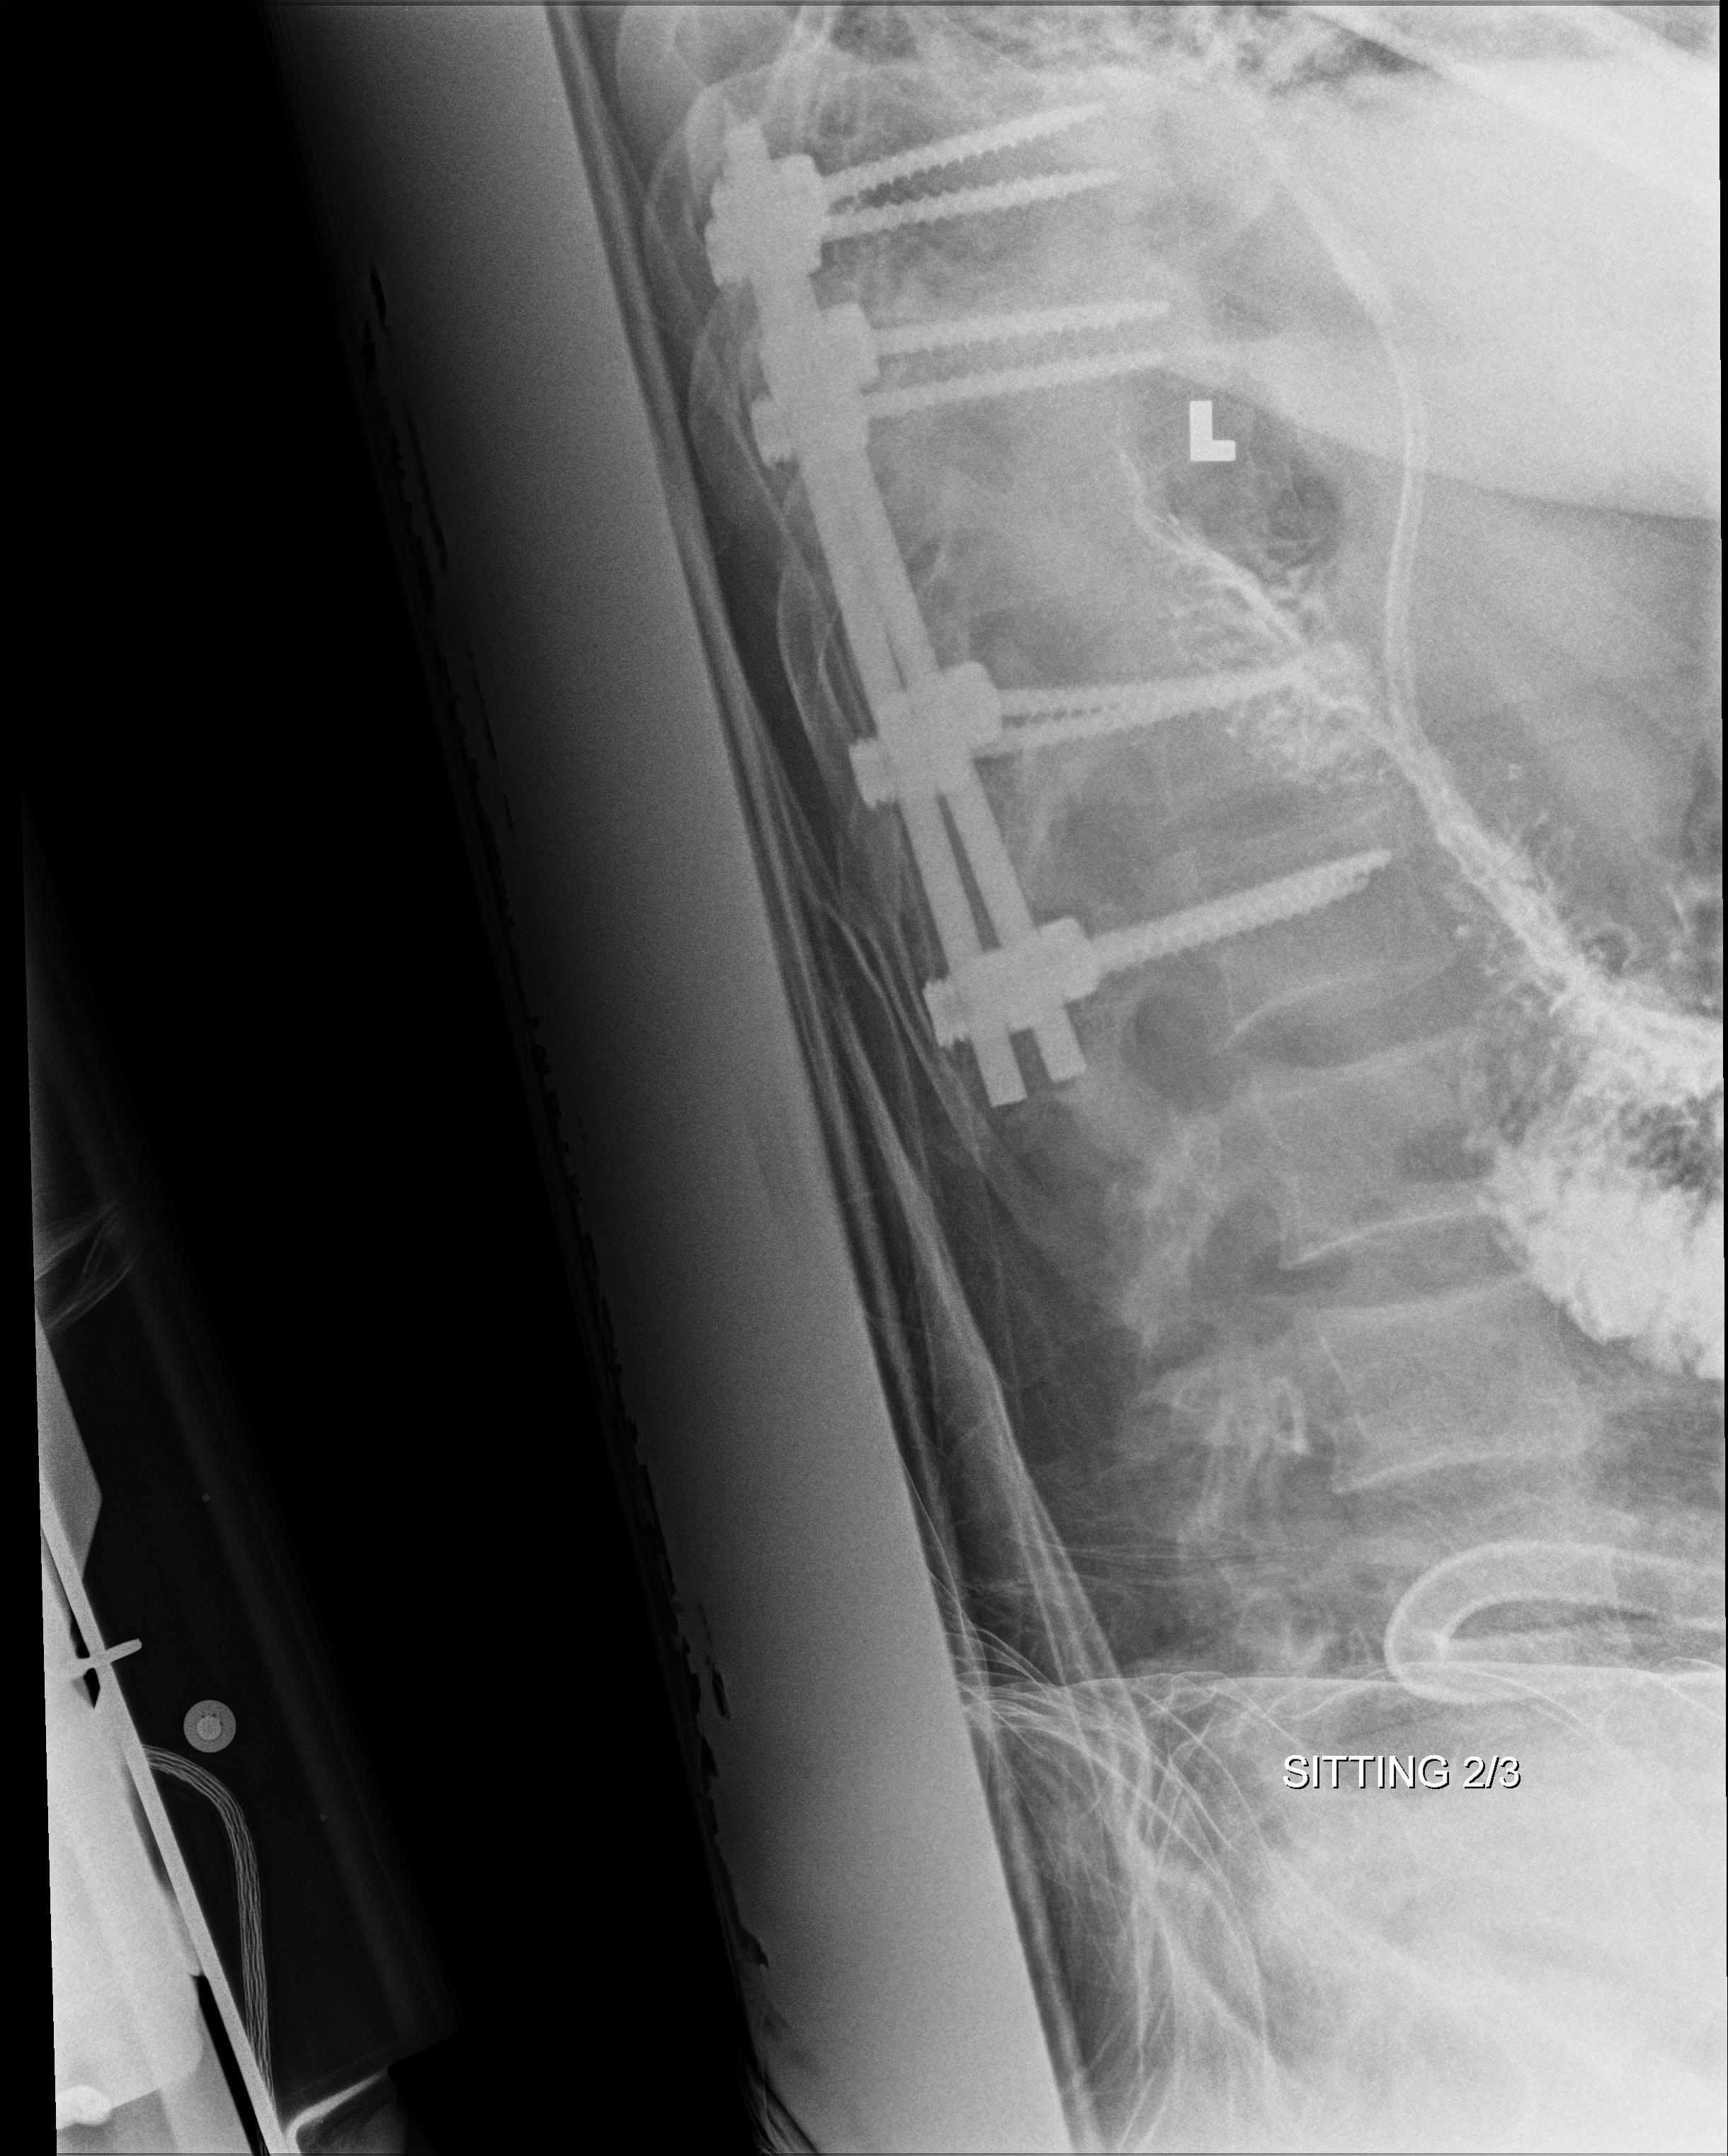
View: LATERAL
Implant manufacturer: nuvasive reline